Interaction volume radius: 5 \u00c5
Interaction volume height: 10 \u00c5
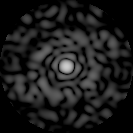
Disorder parameter: 0.8397